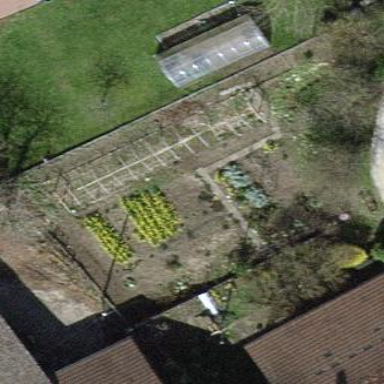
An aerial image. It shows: Allotments area.